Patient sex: M
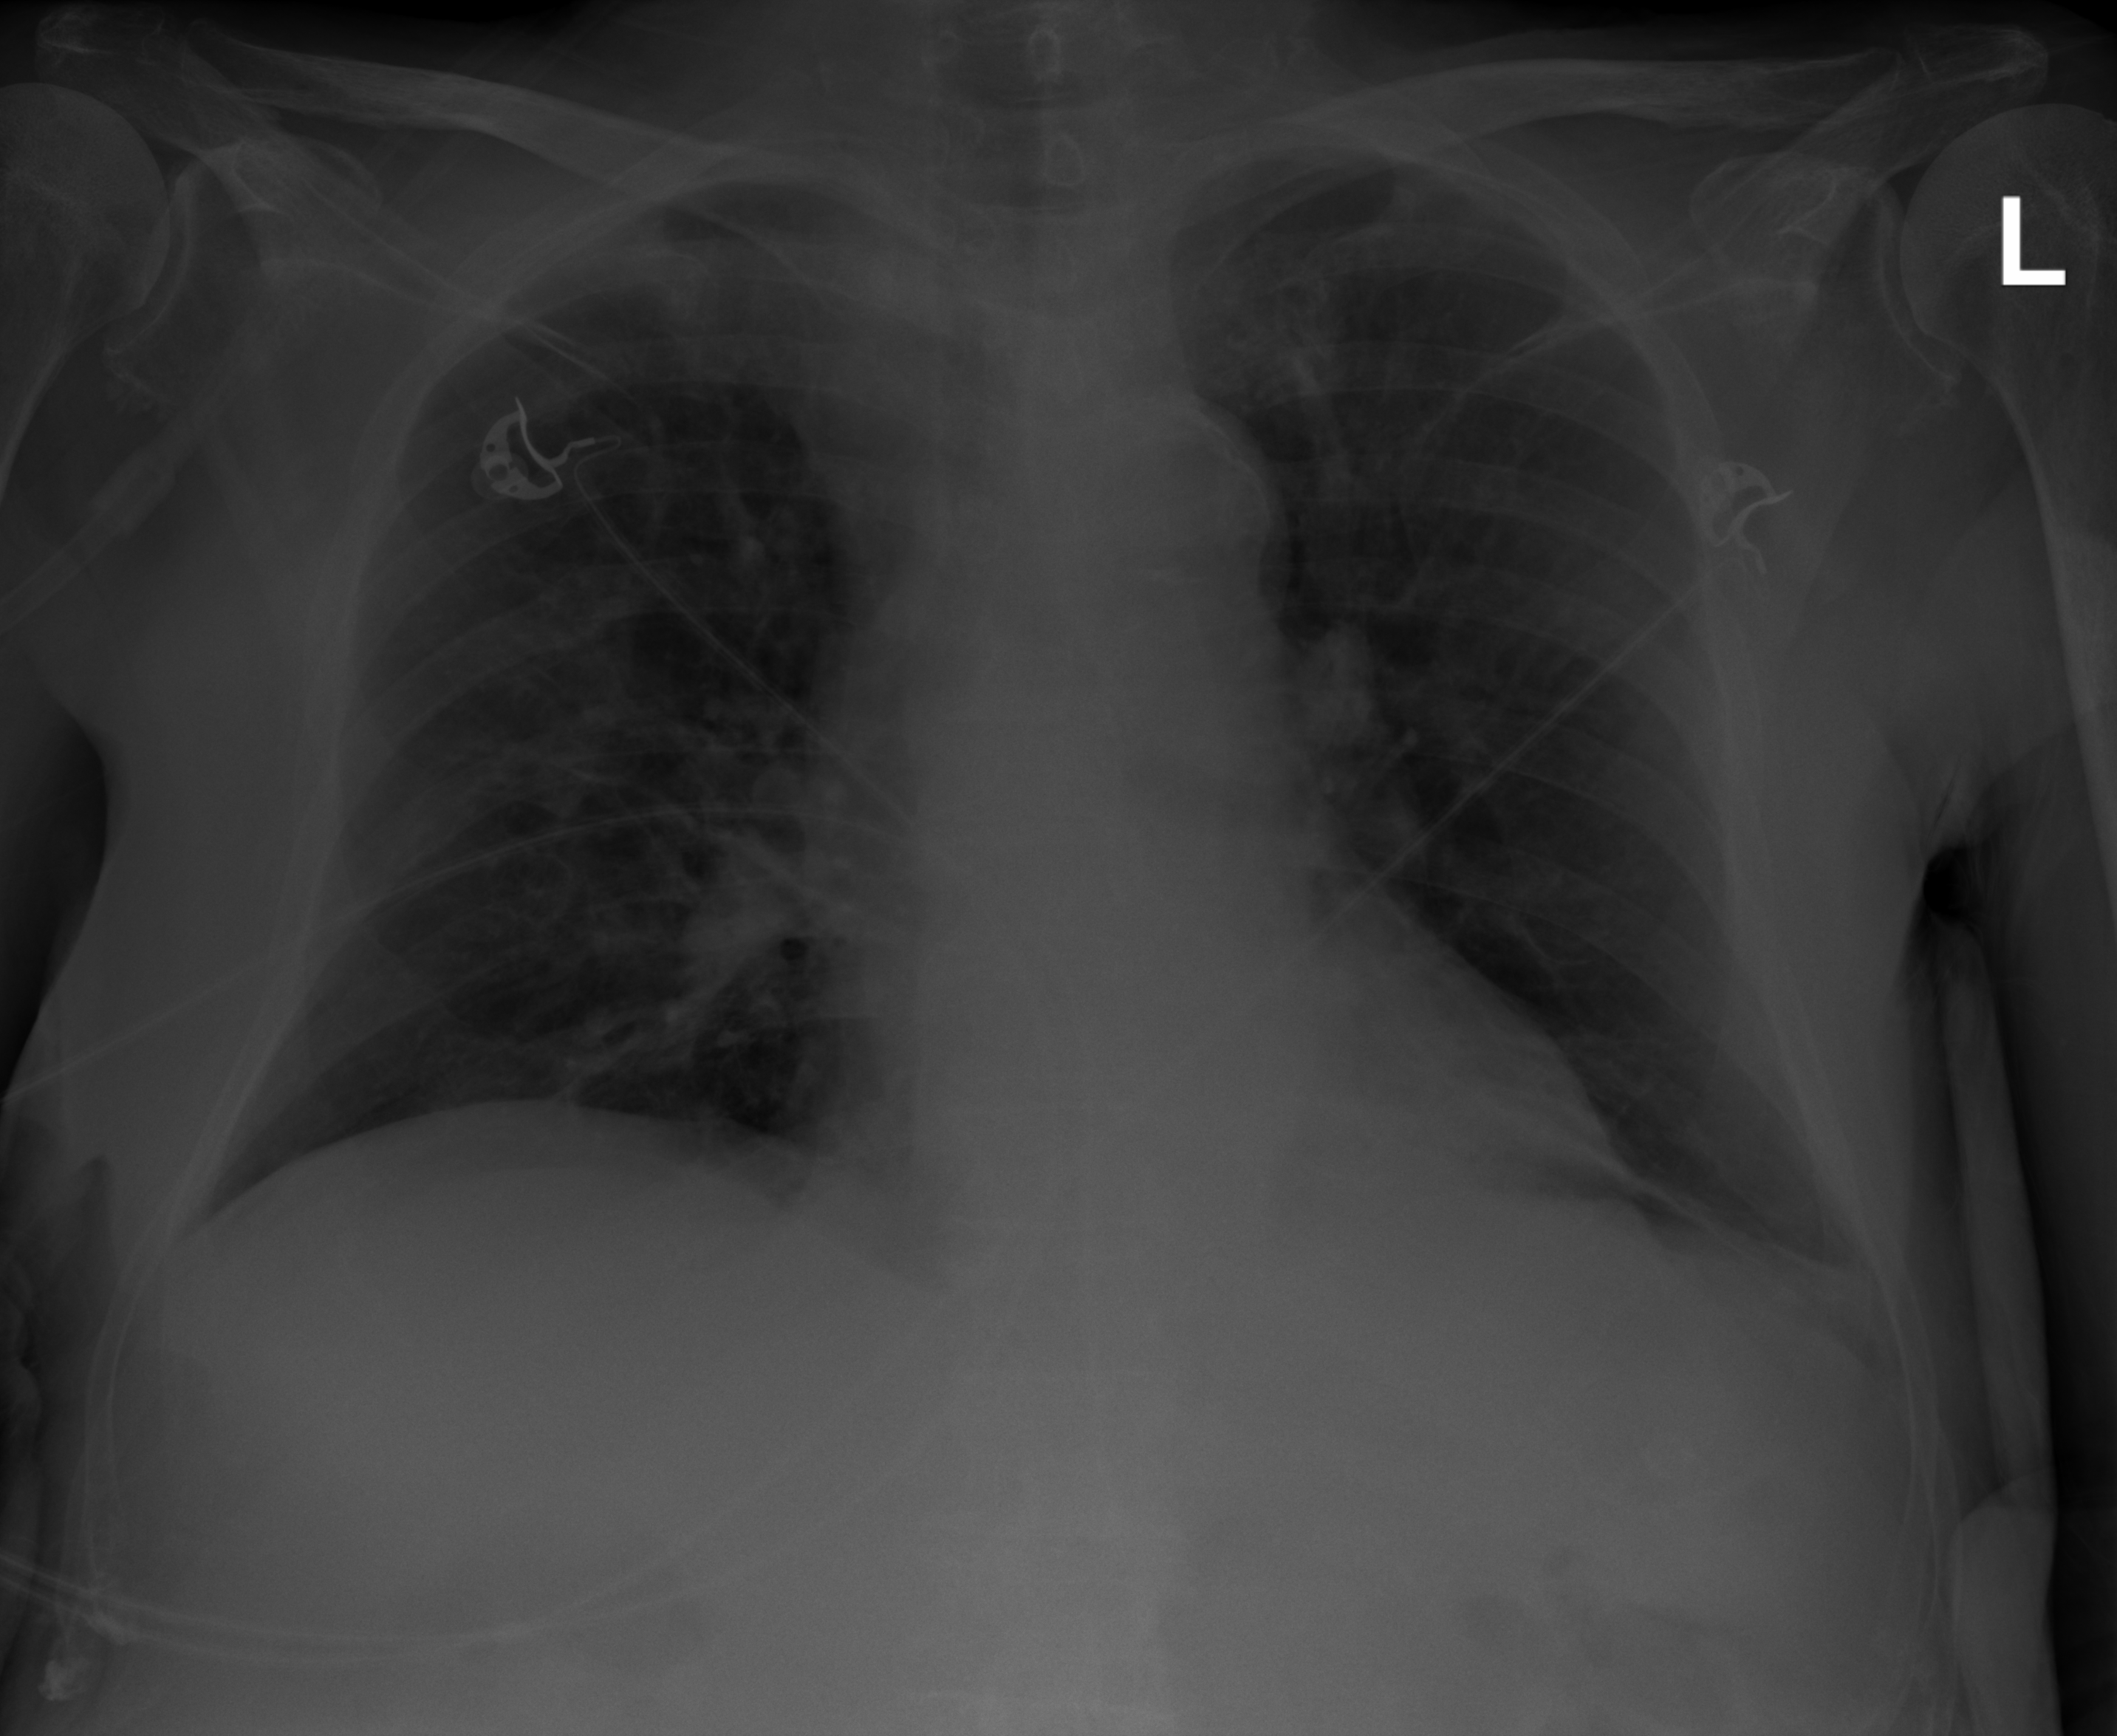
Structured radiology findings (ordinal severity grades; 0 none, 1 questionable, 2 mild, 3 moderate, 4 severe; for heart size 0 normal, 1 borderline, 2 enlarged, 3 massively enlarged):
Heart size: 0
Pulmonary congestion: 2
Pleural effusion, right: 0
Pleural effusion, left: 2
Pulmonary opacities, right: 2
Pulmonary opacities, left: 0
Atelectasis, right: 2
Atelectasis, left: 2